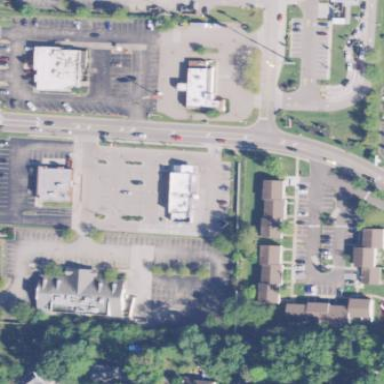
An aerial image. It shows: Retail area.